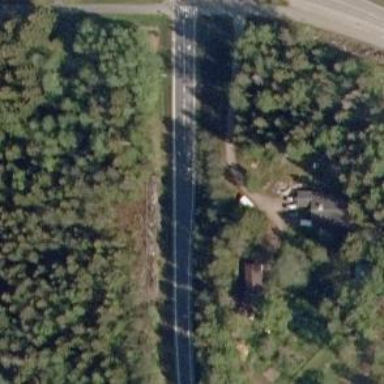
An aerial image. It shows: Driveway leading to service road.